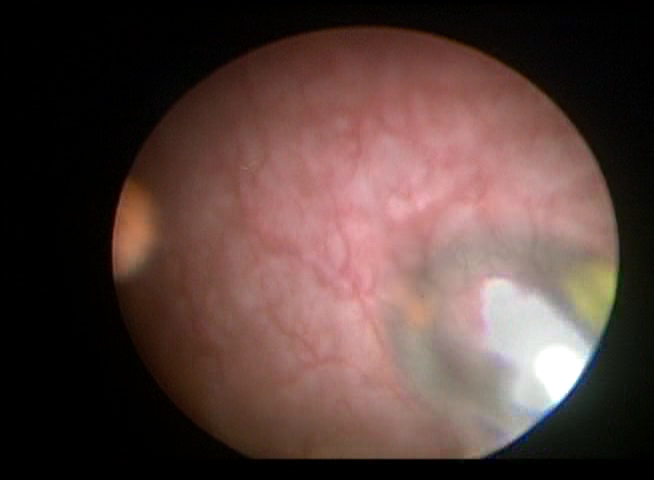
Modality: WLC
Class: Normal mucosa
Bladder cancer association: No